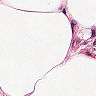
Metastatic tissue present: no